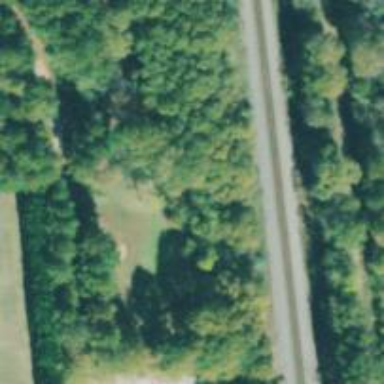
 perfect for leisurely sports activities."